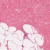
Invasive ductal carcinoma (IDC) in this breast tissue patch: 0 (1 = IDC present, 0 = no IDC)